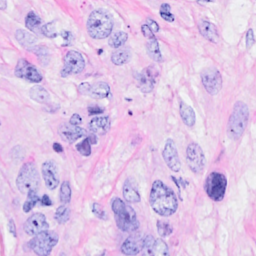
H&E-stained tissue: Breast